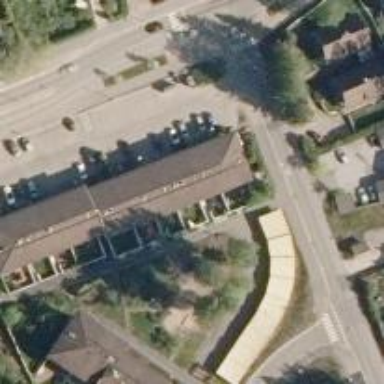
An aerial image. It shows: Convenience shop.